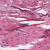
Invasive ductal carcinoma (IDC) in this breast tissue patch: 0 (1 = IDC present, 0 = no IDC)